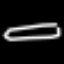
Label: pencil